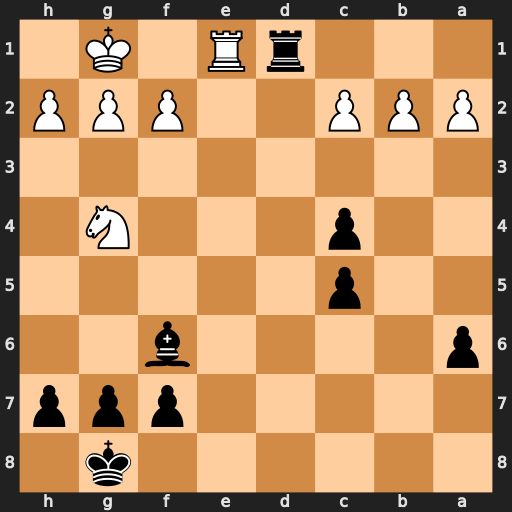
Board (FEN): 6k1/5ppp/p4b2/2p5/2p3N1/8/PPP2PPP/3rR1K1
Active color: b
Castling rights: -
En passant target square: -
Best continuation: Rxe1#